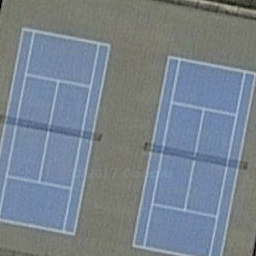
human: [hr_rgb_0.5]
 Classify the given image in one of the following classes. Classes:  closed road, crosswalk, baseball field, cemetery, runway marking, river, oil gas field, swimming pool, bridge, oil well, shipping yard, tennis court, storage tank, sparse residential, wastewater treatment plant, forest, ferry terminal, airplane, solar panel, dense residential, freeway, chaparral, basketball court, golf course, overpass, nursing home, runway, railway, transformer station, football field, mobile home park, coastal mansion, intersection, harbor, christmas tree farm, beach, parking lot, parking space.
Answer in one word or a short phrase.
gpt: tennis court